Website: bh-photo
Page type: newsletter-management
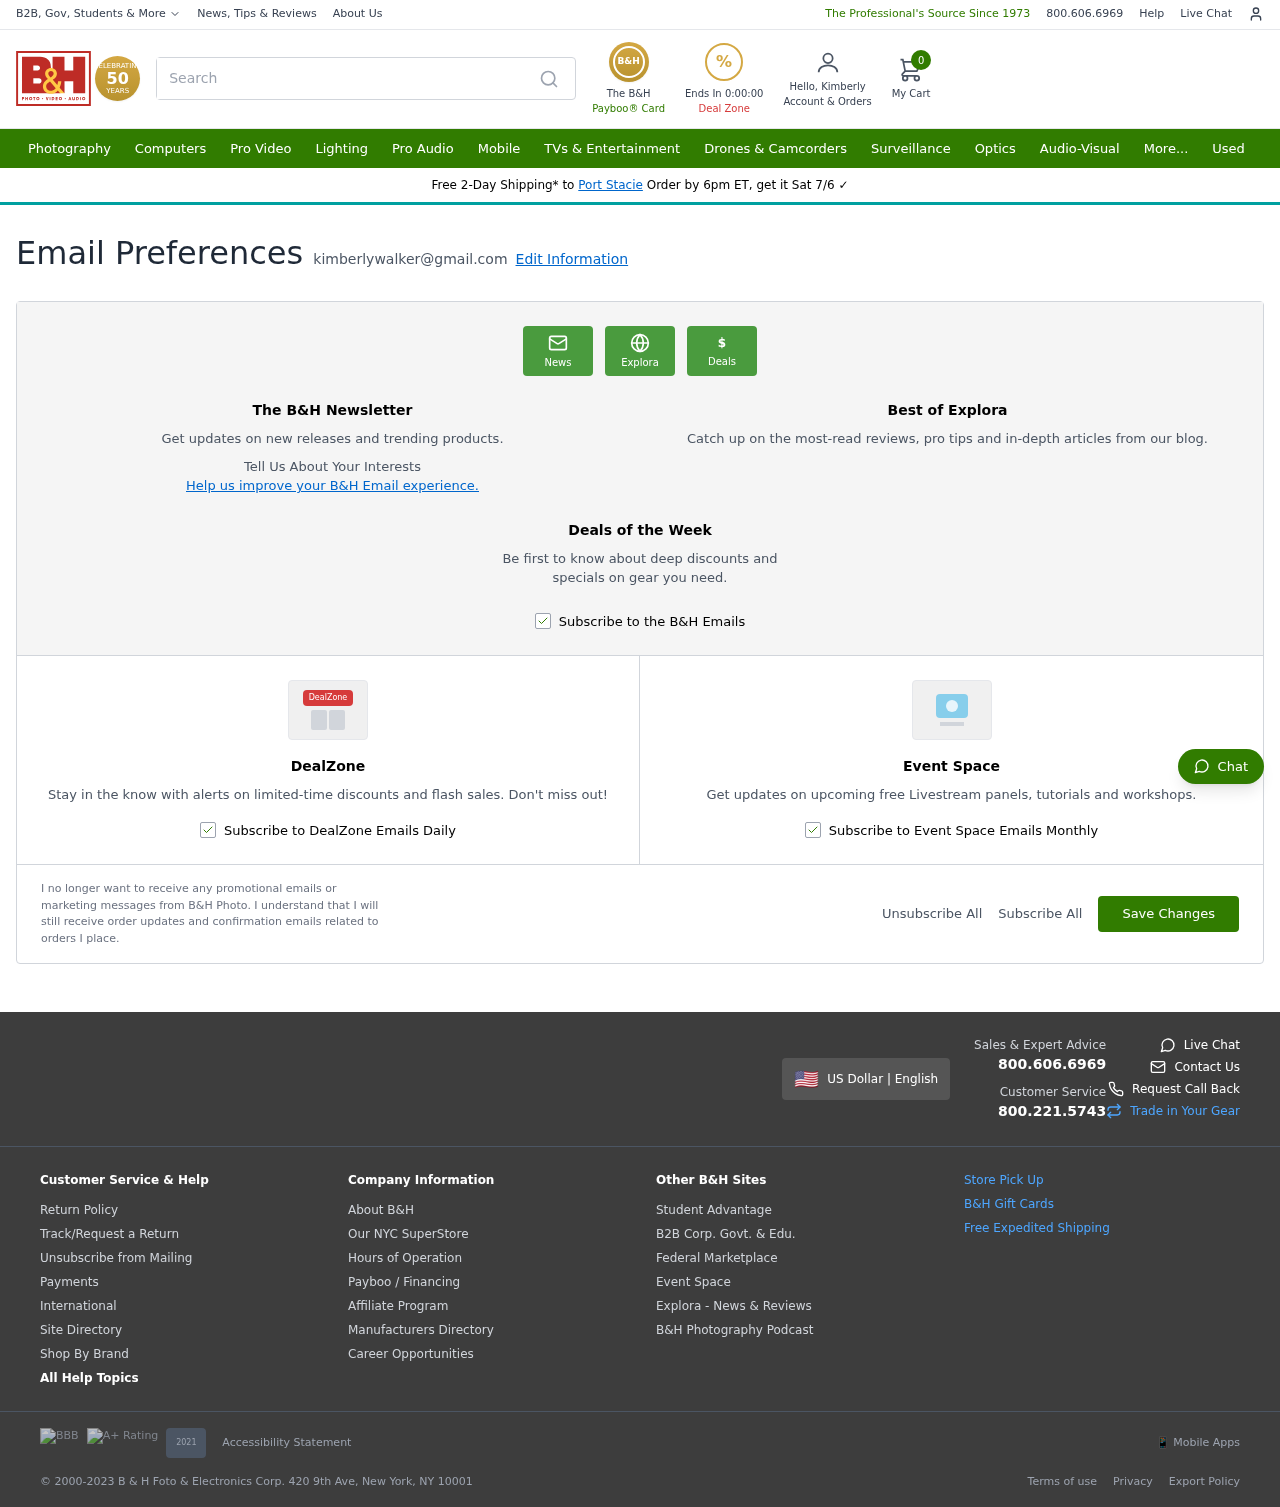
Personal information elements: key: PII_CITY
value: Port Stacie
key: PII_EMAIL
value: kimberlywalker@gmail.com
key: PII_FIRSTNAME
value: Kimberly
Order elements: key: ORDER_DEAL_END
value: Ends In 0:00:00
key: ORDER_NUM_ITEMS
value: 0
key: ORDER_DELIVERY_DATE
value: Sat 7/6
Search elements: key: HEADER_SEARCH
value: Search